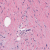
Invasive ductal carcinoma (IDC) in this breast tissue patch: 0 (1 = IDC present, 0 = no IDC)